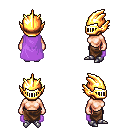
a pixel art fantasy rpg character, female body template, human, light skin, lavender cape, robe skirt, gold plain hairstyle, gold helm, metal boots, four views (front, back, left, right), 2x2 character sprite sheet, small pixel art, hard edges, no anti-aliasing